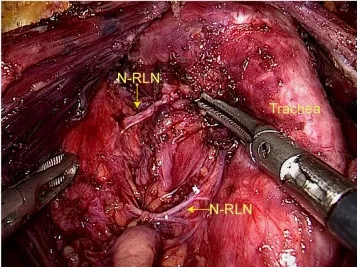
Right nonrecurrent laryngeal nerve during endoscopic thyroidectomy via areolar approach. (D) Ultimately confirmed to be the NRLN.
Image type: medical_photograph (other_medical_photograph)